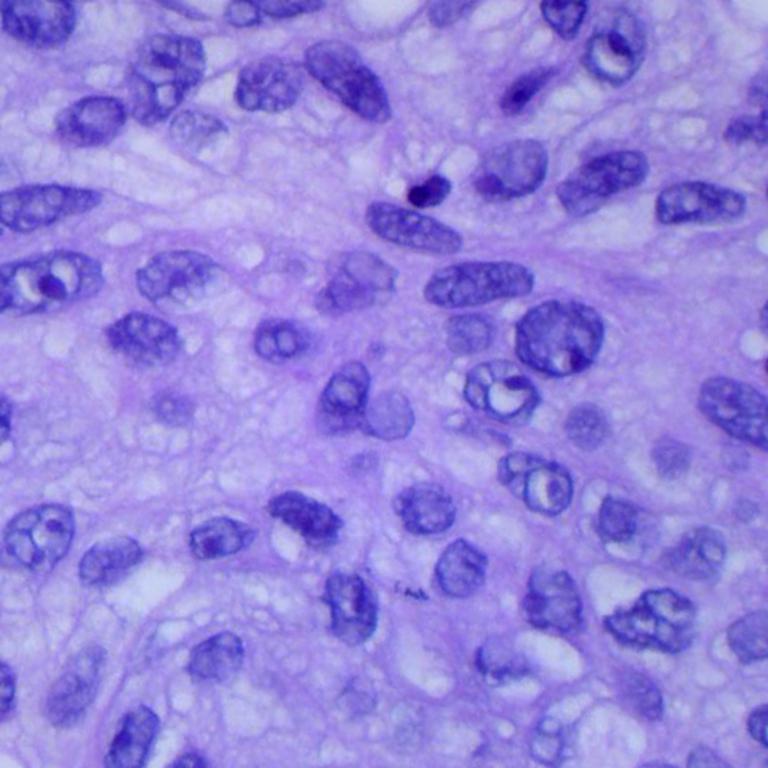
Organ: lung
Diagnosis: squamous carcinomas